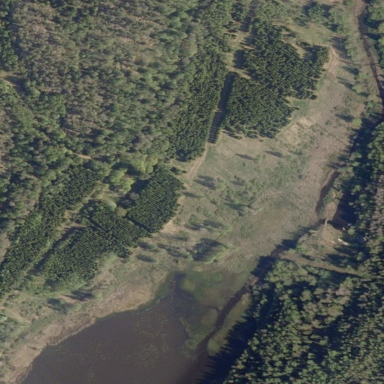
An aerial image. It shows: Marshy wetland area.